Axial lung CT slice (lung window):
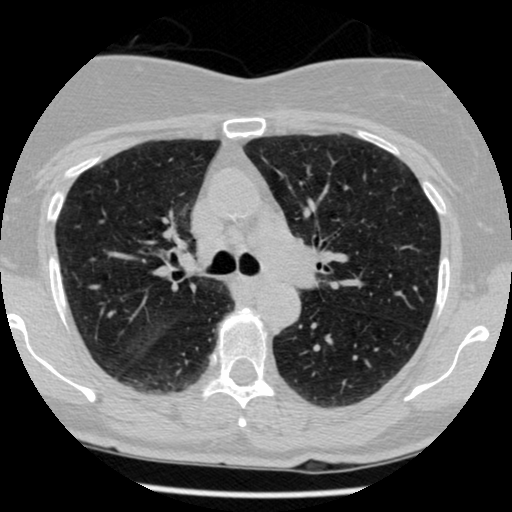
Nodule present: no